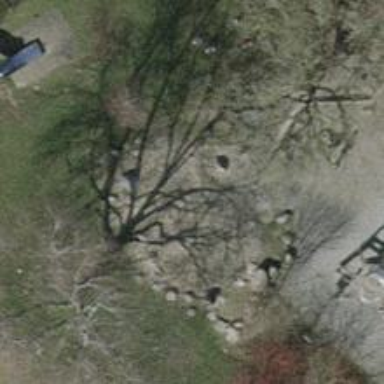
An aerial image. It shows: Playground area for leisure activities on the land.